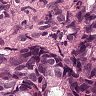
Metastatic tissue present: yes